Question: I have this table, I dynamically load it, and after that I add the according column headers for Well[#]. When I load the data I don't know from how many well's I'm getting data from. So I can't tell how big the table will be.
The question here is this, I have a table looking like so:

As you can see, I have void space filling the rows that are not 4 Wells long (pointed by red) and I'd like to fill those spaces with cells like the ones pointed by blue. I was analyzing the table using firebug, looking for some string that indicates that there's no cell at all, but there's no string at all to replace either.
I have the object 'myTable()', is there any method that allow me to do what I described above?
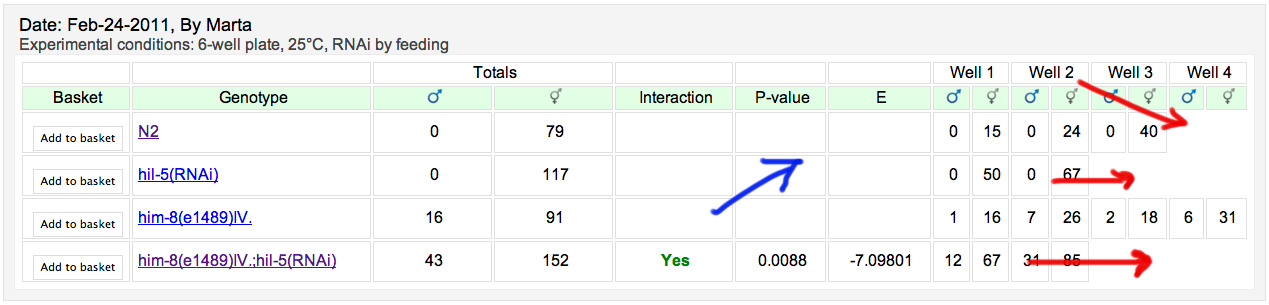
Answer: '''
//cache the table element and find the number of columns
var $table = $('table'),
column_count = $table.find('tr').eq(1).children('td').length;
//iterate through each row
$table.find('tr').each(function () {
//cache this row and it's children columns
var $this = $(this),
$tds = $this.children('td');
//check if the number of columns in this row is less than the number of columns in the header
if ($tds.length < column_count) {
//add the difference of the needed columns and the current columns to the row
for (var i = 0, len = (column_count - $tds.length); i < len; i++) {
$this.append('<td>&nbps;</td>');
}
}
});
'''
Here is a demo: <URL>
Note that this looks at the second row in the table to see how many columns there are (I'm trying to target the green row in your screen-shot). You may have to change that to target the proper row (the green row in your screen-shot).